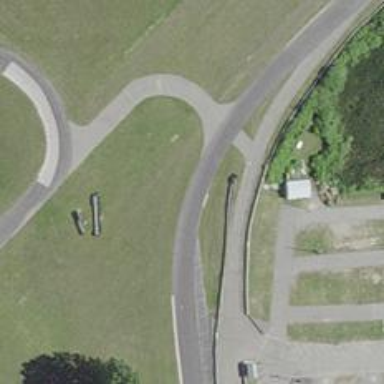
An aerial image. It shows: Raceway for motor sports.